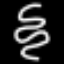
Label: squiggle